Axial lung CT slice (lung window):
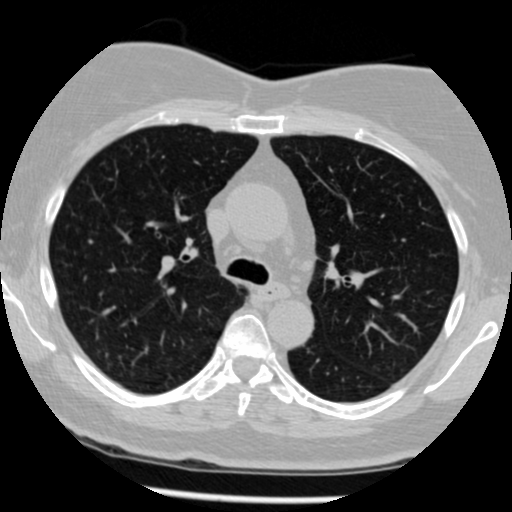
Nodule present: no